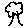
Label: tree